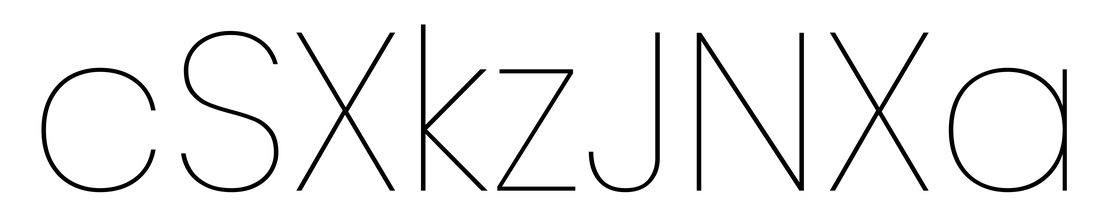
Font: Poppins-Thin